Question: I'm using Oracle Database 12c + Application Express (Product Build 18.1).
<URL> you can find that while "Creating an Application Process" the option "Point" must have the value "On Demand".
> Point - Identify the point during the processing of each page in the application that this process would run. Note the option, , only runs when requested by a page process.
But I can't find this option:

How can I create <URL>?
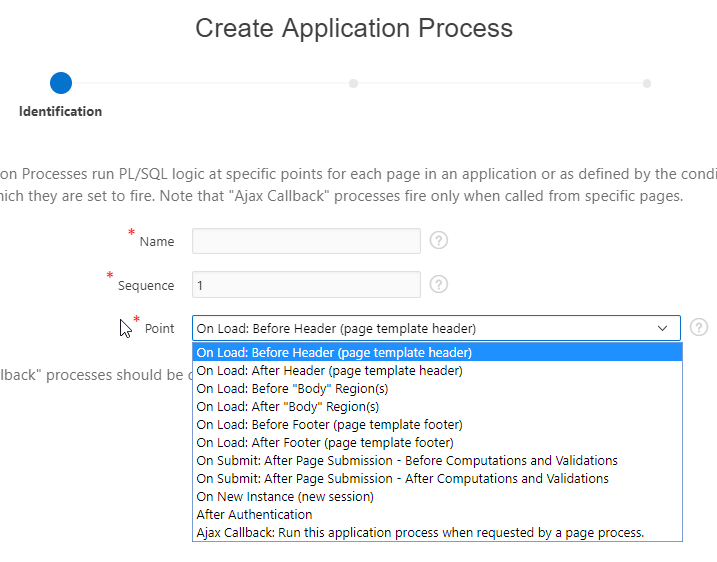
Answer: An On-Demand Process is an Ajax Callback. It's just named differently in the real world than in the documentation.